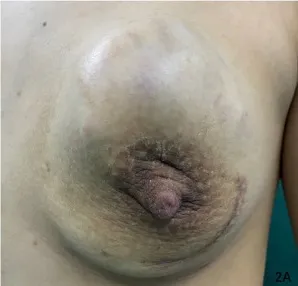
(A) The recurrent mass presented a diameter of 5.7 cm x 5.5 cm x4.5 cm in the left breast within 2 months.
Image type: medical_photograph (skin_photograph)